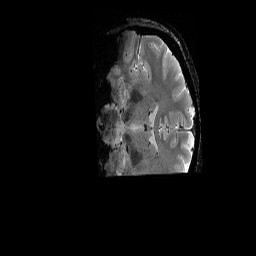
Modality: T2starw
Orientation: coronal
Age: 27
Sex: female
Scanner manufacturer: siemens
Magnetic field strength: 6.98 T
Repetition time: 4.91 s
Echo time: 0.016 s